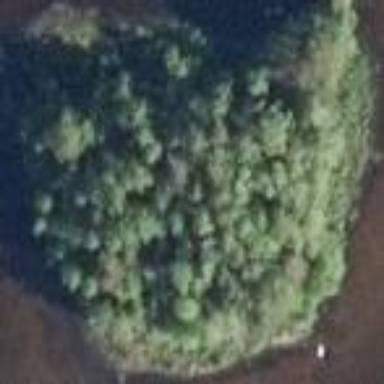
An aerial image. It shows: Islet surrounded by woodland.